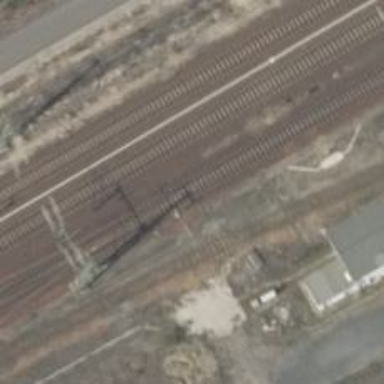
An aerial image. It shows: Railway switch.